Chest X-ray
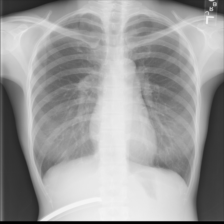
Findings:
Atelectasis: negative
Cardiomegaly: negative
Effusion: negative
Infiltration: negative
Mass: negative
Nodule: negative
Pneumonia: negative
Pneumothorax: negative
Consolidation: negative
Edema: negative
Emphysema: negative
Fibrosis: negative
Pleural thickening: negative
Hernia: negative